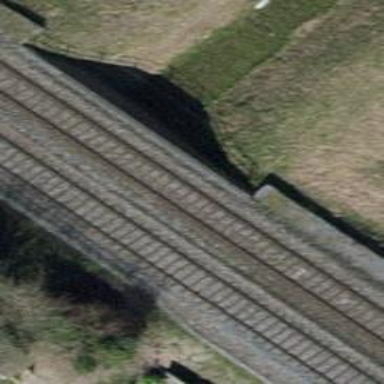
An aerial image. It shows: Railway track with contact line for electrification.